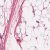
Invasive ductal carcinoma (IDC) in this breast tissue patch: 0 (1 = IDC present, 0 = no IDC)